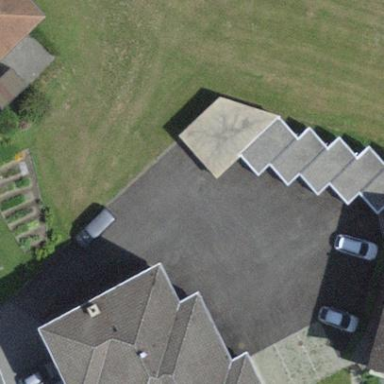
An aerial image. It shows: Group of garages.